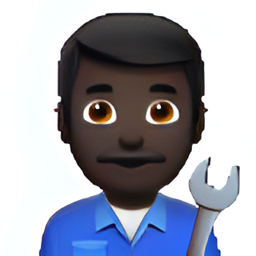
Name: male mechanic type 6
Emoji: 👨🏿‍🔧
Group: People & Body
Sub-group: person-role